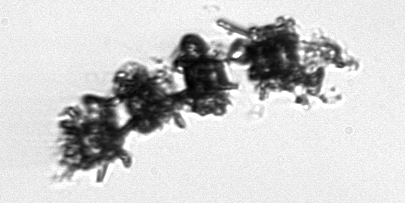
Label: Thalassiosira_TAG_external_detritus